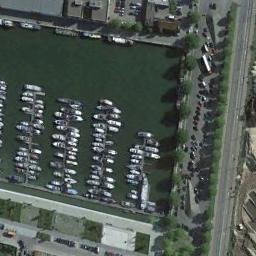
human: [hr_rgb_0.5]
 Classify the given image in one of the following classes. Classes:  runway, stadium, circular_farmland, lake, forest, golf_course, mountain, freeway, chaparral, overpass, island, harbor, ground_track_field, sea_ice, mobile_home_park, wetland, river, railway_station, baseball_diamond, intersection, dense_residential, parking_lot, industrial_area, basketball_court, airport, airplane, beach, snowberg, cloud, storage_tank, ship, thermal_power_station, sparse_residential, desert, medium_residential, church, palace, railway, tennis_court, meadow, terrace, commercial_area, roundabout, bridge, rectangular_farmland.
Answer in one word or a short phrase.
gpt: harbor